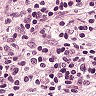
Metastatic tissue present: yes